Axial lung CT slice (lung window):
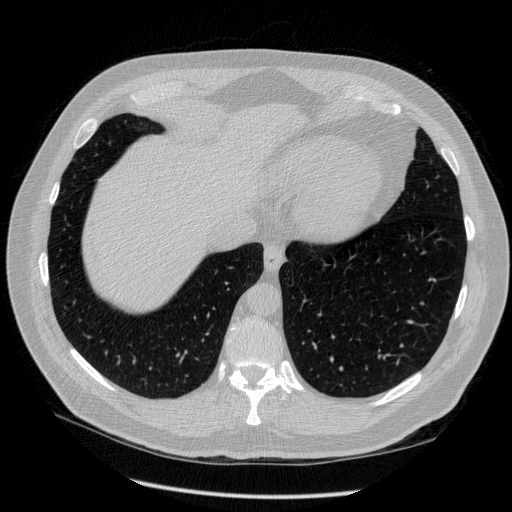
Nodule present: no